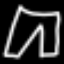
Label: pants